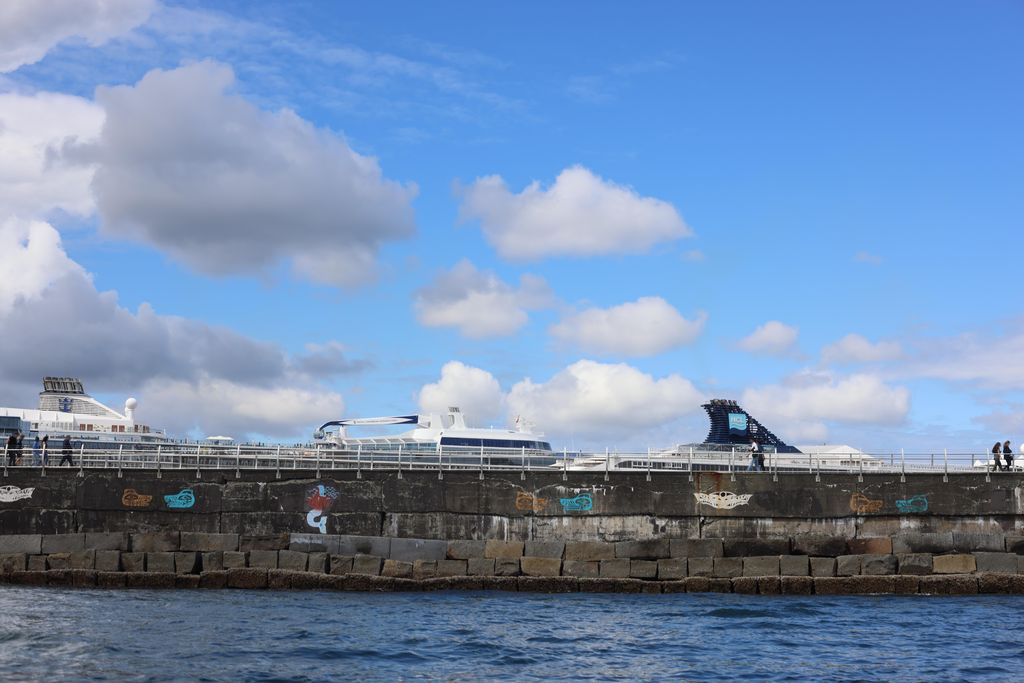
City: victoria